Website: apple
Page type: account-selection
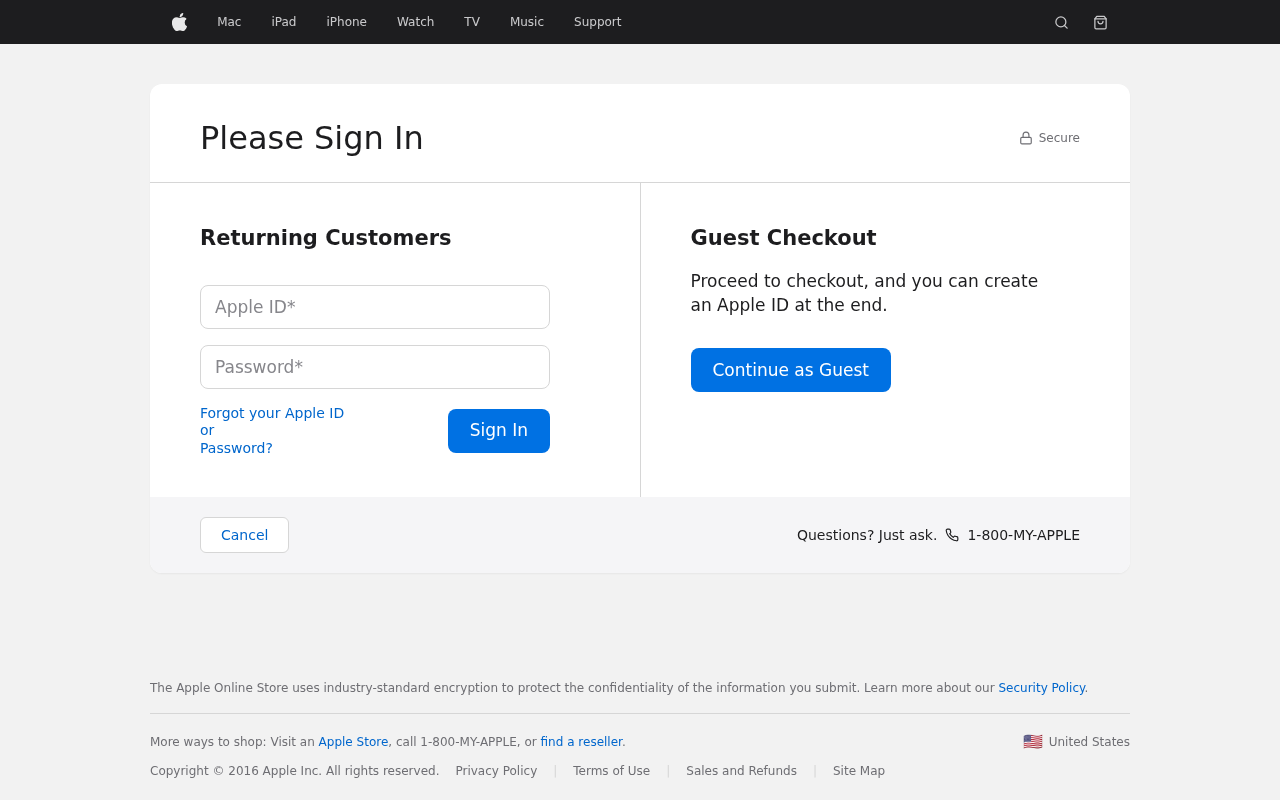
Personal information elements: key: PII_LOGIN_USERNAME
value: don_glover